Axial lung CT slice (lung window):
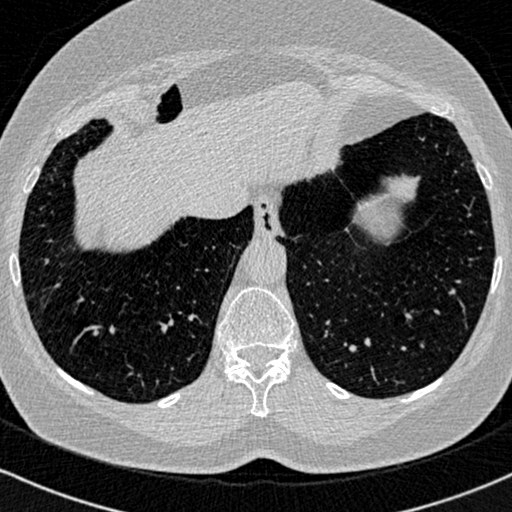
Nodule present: no